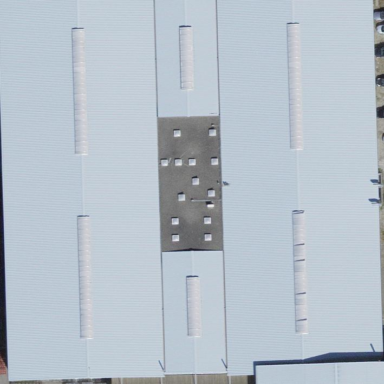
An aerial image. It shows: Industrial building.